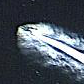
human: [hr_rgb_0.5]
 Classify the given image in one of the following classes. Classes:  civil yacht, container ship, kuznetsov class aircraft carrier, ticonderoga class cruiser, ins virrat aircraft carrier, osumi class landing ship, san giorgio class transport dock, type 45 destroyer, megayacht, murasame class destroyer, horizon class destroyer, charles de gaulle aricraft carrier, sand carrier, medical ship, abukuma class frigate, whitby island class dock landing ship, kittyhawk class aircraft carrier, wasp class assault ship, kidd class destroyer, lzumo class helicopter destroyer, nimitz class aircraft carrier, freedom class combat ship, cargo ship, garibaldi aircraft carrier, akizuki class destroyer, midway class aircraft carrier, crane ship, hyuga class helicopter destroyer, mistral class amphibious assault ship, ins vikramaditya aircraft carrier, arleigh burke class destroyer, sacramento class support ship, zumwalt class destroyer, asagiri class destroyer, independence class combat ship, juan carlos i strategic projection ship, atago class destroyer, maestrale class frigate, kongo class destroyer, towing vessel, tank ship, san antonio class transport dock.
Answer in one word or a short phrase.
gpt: Civil yacht